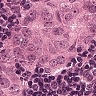
Metastatic tissue present: yes